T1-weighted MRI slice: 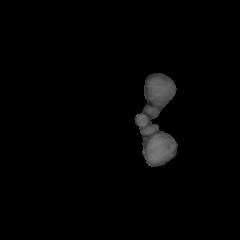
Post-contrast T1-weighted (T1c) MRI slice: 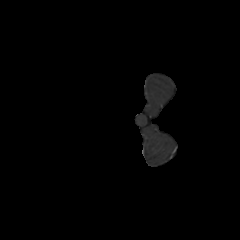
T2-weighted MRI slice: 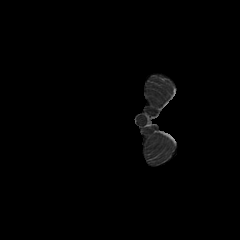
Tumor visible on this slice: no